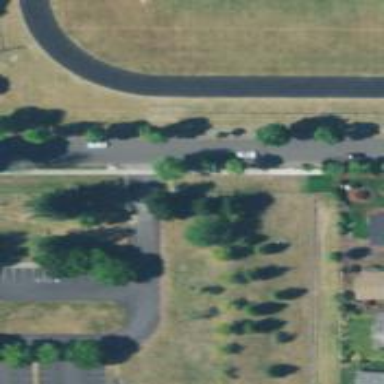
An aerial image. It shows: Residential road with sidewalk on the left side.